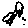
Label: bird